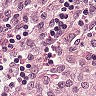
Metastatic tissue present: no